Question: I have dialog which consist of two user controls bind to their models.

I want to enable user to pick a data point on the chart control from the UserControl1.
I can get the data point on mouse down event of chart control and wan to fill the associated textbox with that value. I am unable to identify the best approach to pass that value back to the UserControl1. Also how will I identify which button has made the call to pick the data point. Note I have to do the same in an MVVM friendly manner.
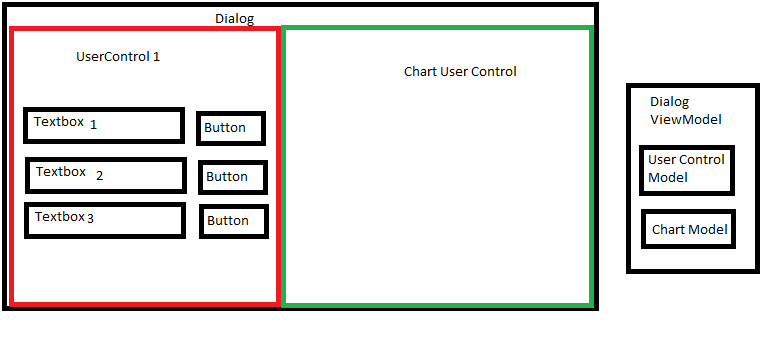
Answer: Its not really about 'UserControl', more about ViewModels. I suggest your chart Model (which I guess should be a "ViewModel") could raise an event passing the data point as parameter.
To identify which button has made the call, you can memorise it in your 'UserControl' Model (again, ViewModel).